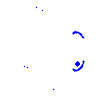
Particle: electron